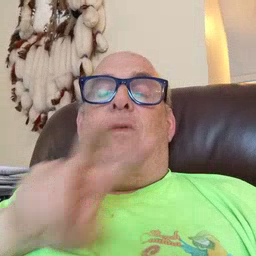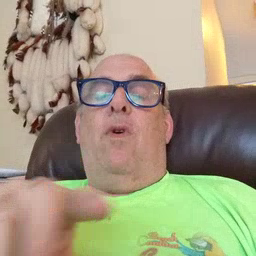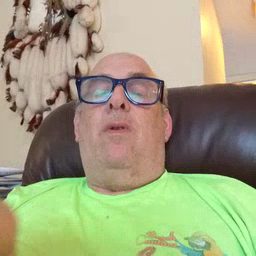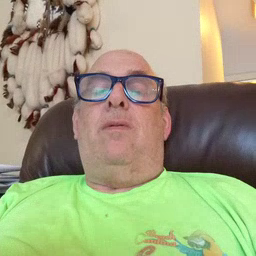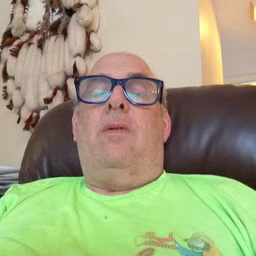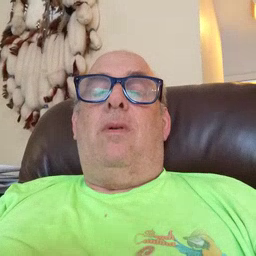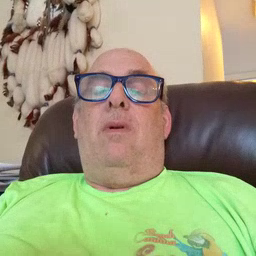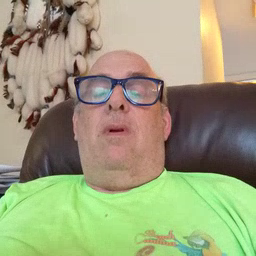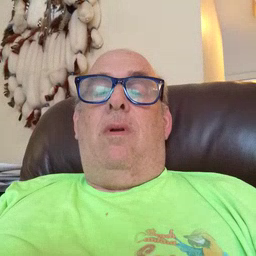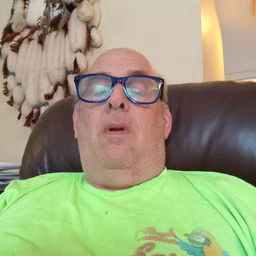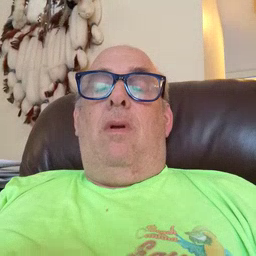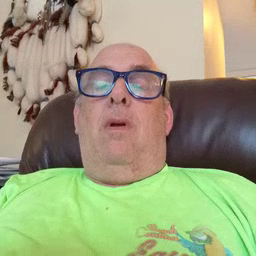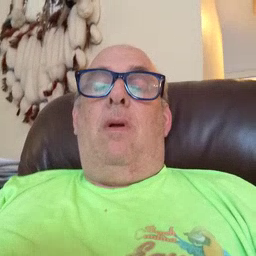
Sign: frog